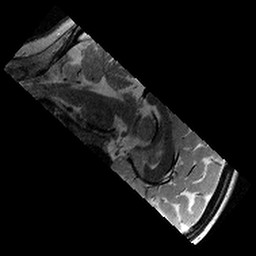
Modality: T2w
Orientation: sagittal
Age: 9
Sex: male
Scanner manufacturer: siemens
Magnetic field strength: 3 T
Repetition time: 9.23 s
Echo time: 0.067 s